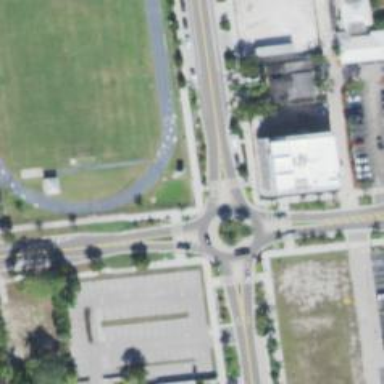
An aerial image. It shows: Traffic island located on footway.